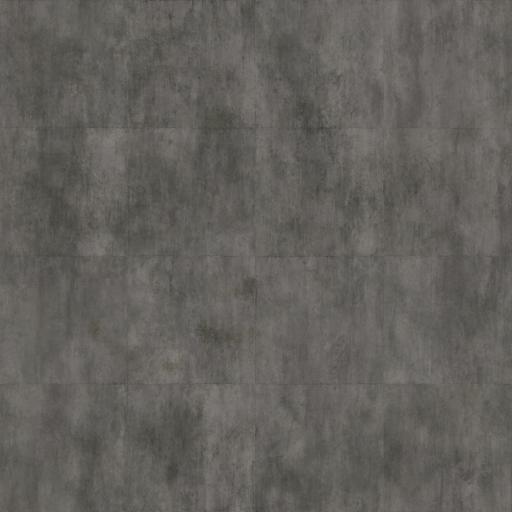
Tags: bunker concrete gray green tiled tiles